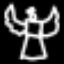
Label: angel